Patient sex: F
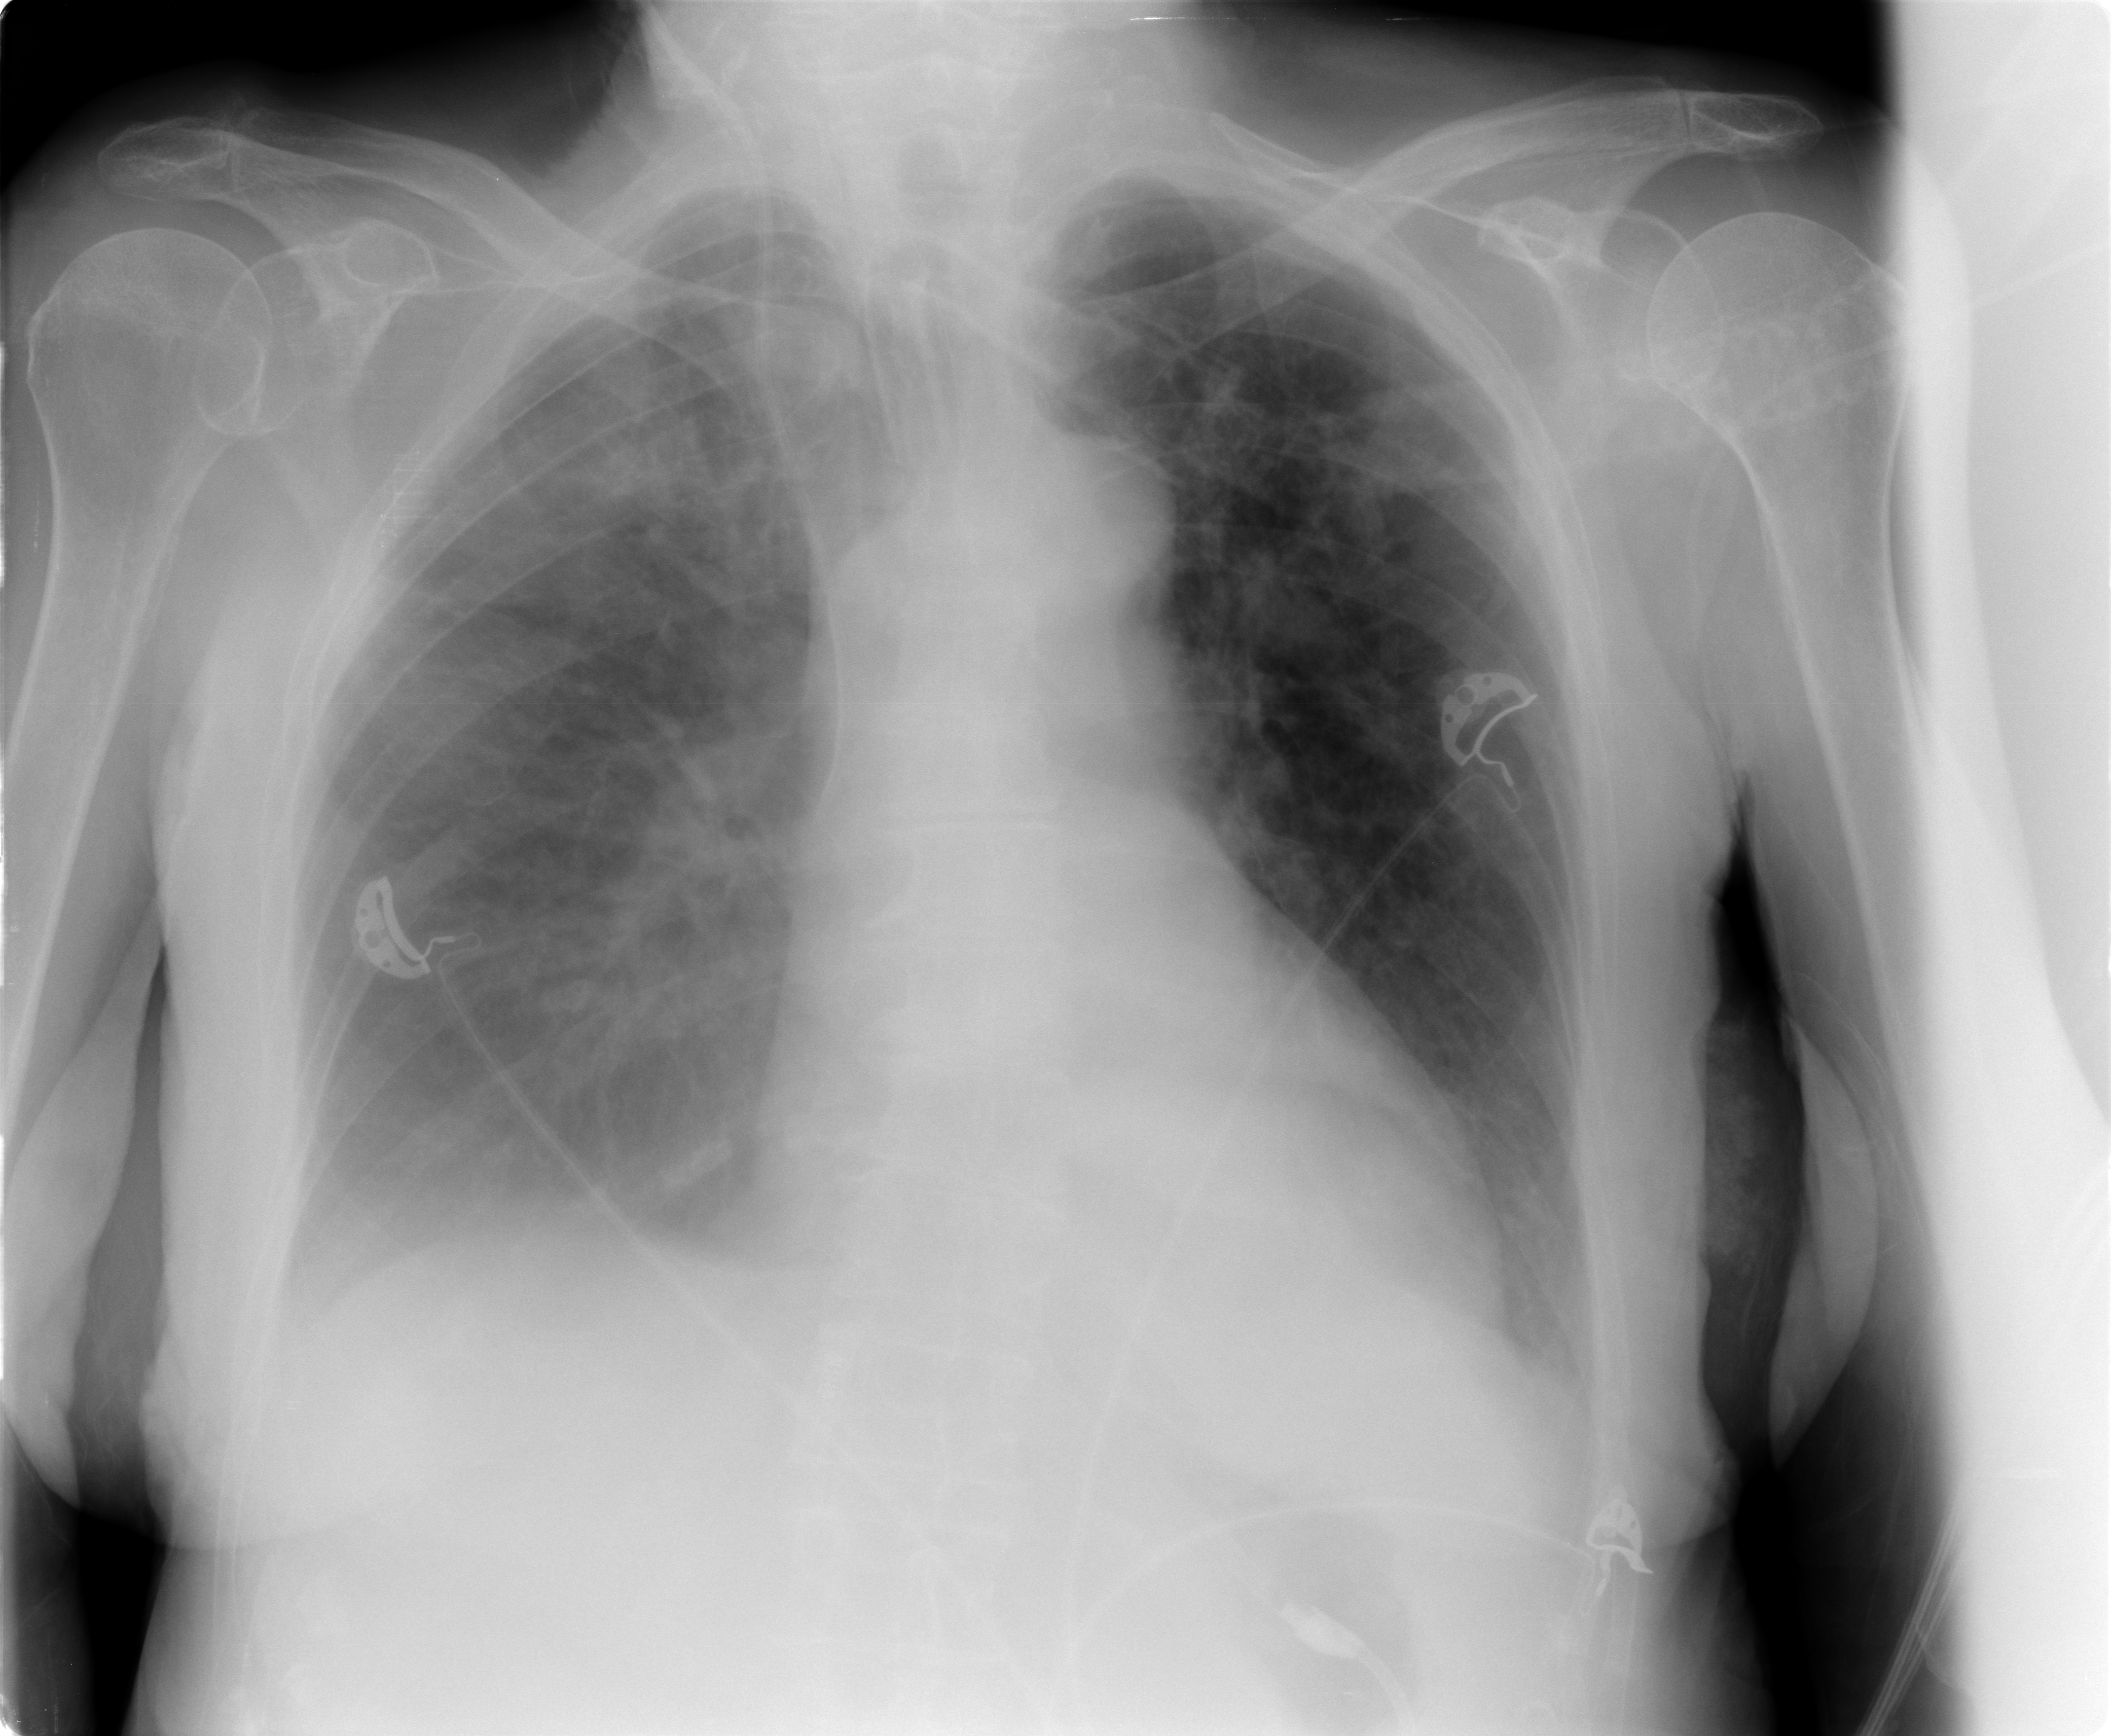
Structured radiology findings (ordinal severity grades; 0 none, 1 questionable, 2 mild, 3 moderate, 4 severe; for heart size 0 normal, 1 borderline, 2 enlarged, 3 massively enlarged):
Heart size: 1
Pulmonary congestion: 0
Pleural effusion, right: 0
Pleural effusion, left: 0
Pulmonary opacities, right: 2
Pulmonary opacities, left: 0
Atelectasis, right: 2
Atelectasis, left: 2